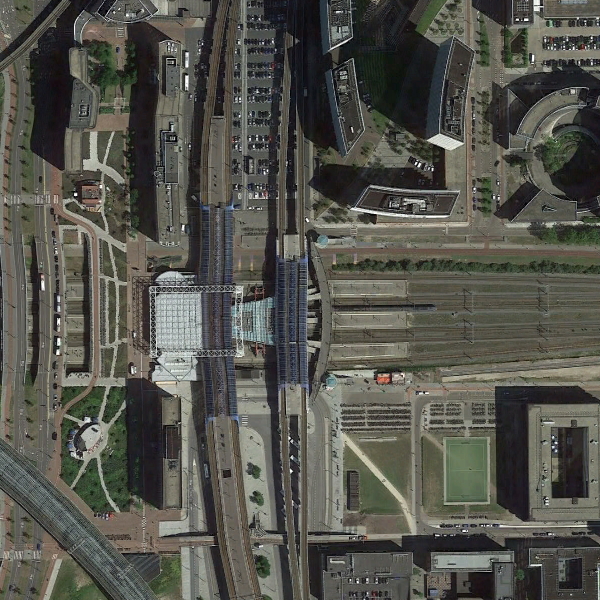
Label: RailwayStation